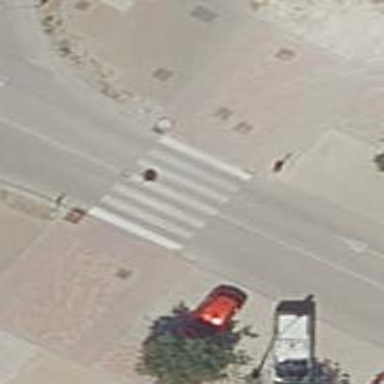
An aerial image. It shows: Marked crossing on the road.